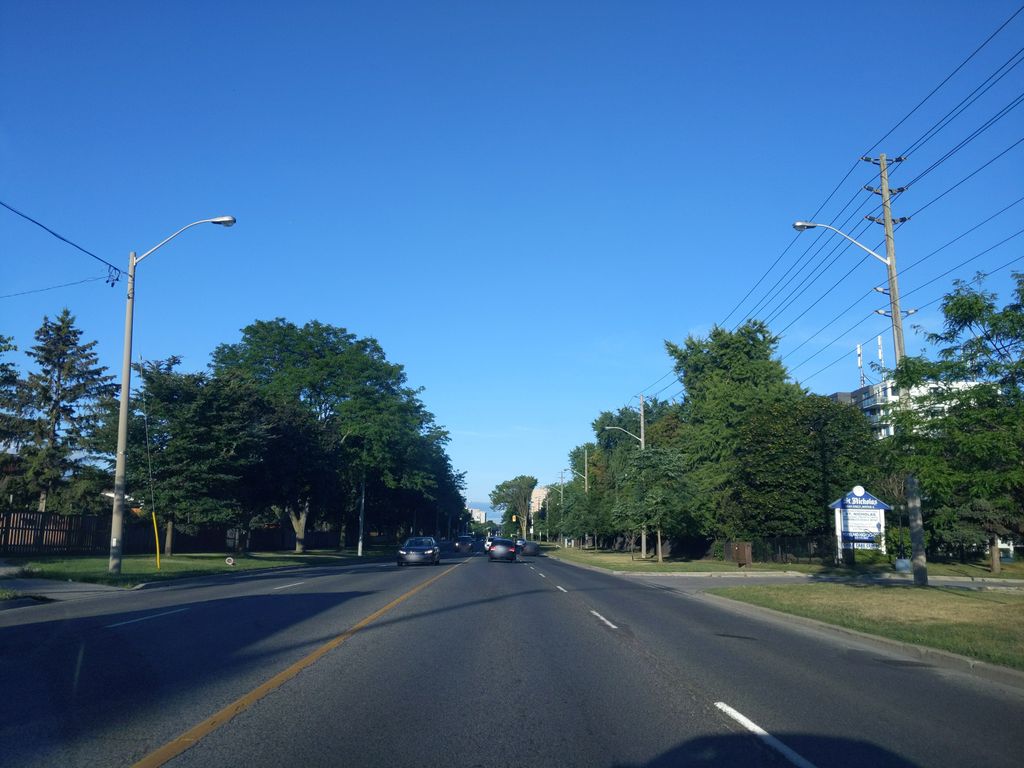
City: toronto